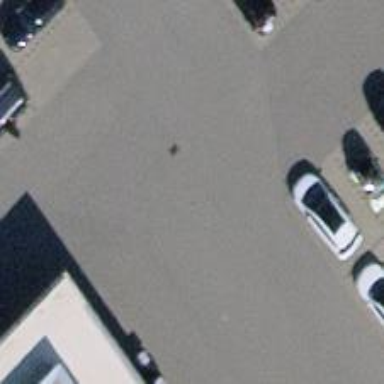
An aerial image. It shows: Asphalt parking aisle designated as service road.